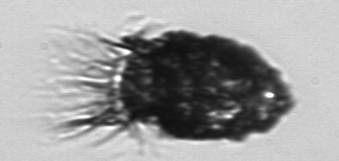
Label: Stenosemella_pacifica